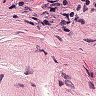
Metastatic tissue present: no